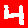
Digit: 4